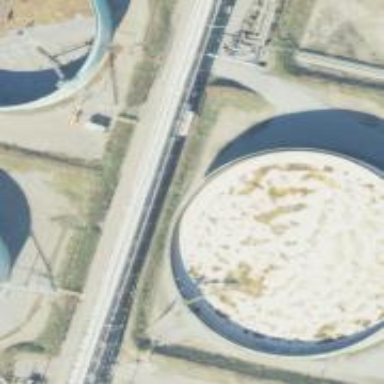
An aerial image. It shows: Storage tank which is man-made.